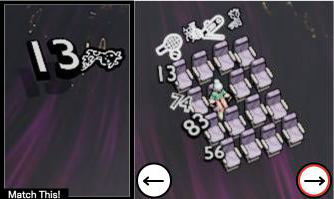
Task: seats
Answer: no